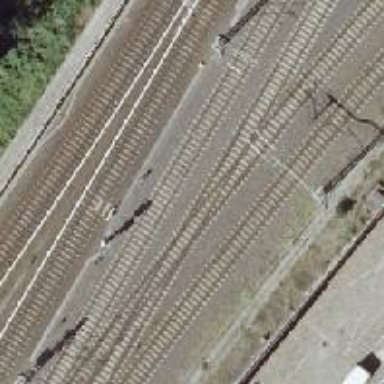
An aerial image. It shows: Railway crossing.